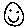
Label: smiley face